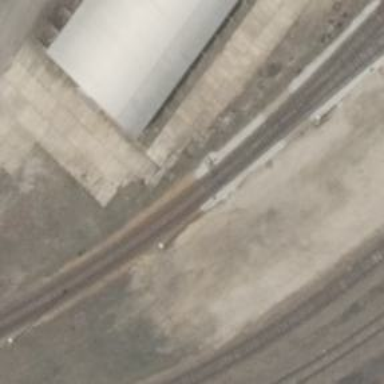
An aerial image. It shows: Railway switch.